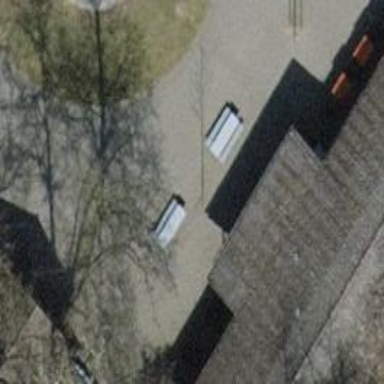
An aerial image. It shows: Picnic table located in leisure land area.